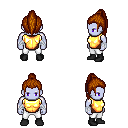
a pixel art fantasy rpg character, male body template, dark elf, purple skin, gold chest armor, white pants, brunette long topknot hairstyle, white cloth bandages, black shoes, four views (front, back, left, right), 2x2 character sprite sheet, small pixel art, hard edges, no anti-aliasing